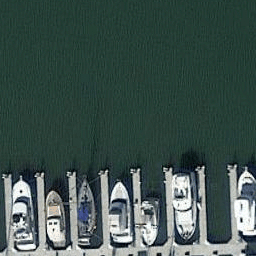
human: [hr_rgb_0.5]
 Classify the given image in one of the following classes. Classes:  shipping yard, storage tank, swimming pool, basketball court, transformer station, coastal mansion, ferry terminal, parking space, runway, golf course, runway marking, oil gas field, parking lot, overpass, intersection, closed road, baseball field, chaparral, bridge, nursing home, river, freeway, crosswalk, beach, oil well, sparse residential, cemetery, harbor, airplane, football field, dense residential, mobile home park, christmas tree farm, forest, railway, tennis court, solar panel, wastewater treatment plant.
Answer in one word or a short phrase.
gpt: harbor